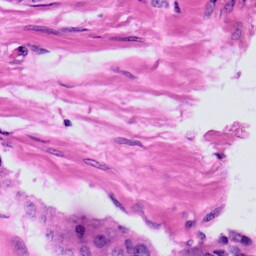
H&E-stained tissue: Prostate